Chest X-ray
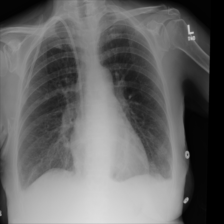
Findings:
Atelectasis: negative
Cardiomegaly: negative
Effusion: positive
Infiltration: positive
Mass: negative
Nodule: negative
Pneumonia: negative
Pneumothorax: negative
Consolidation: negative
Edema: negative
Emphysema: negative
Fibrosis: negative
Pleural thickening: negative
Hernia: negative